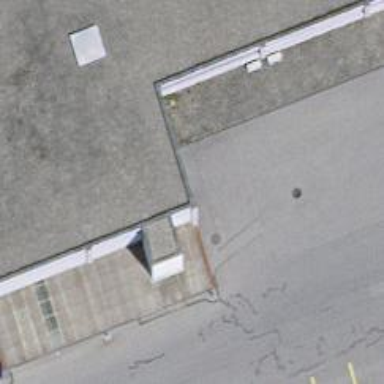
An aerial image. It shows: View of roof of building.